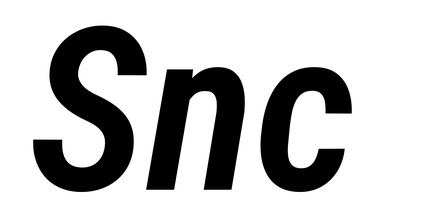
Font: Roboto-Italic_Condensed_SemiBold_Italic